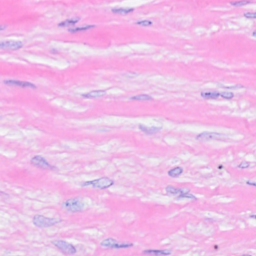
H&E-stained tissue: Breast